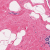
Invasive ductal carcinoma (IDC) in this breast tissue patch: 0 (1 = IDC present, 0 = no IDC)